Field crop: maize
Growth stage: 2
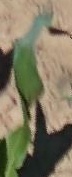
Species: maize